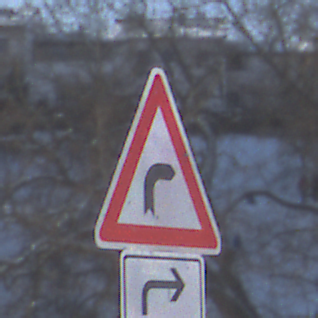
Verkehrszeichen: KurveRechts
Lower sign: RichtungsangabeDurchPfeile5
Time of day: MorningAfternoon
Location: Outdoor (Nature)
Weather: PartlyCloudy
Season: Winter
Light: Natural